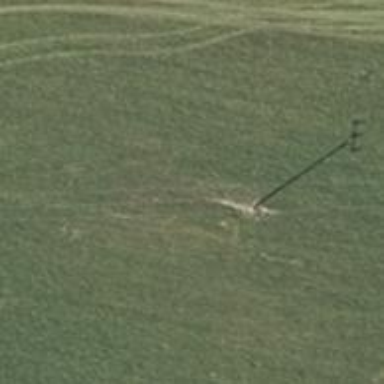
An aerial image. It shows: Minor power line.